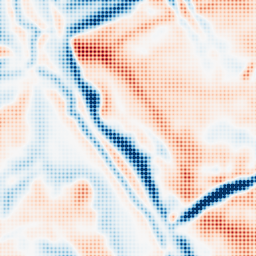
Category: multiscale
Decomposition family: dog
Decomposition parameters: sigma_low: 3
sigma_high: 10
Upsampling method: sinc_blackman
Upsampling parameters: scale: 8
kernel_size: 8
Upsampling scale: 8